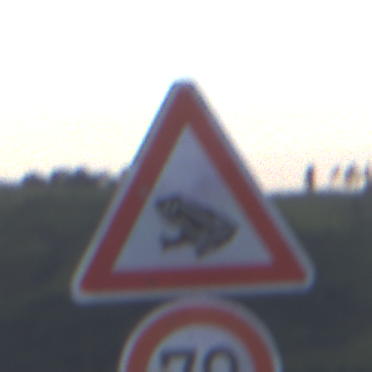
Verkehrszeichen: AmphibienwanderungRechts
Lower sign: Geschwindigkeit70
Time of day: SunriseSunset
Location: Outdoor (Nature)
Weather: PartlyCloudy
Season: NotSpecified
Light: Natural